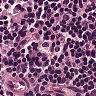
Metastatic tissue present: no